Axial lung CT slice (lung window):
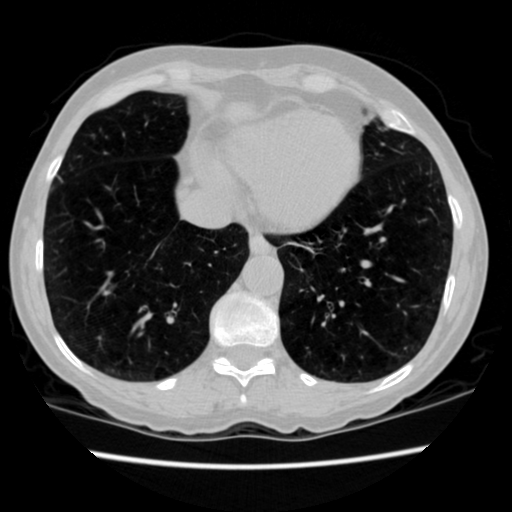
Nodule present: no